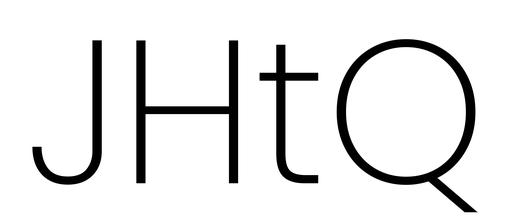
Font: Poppins-ExtraLight